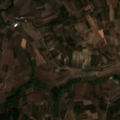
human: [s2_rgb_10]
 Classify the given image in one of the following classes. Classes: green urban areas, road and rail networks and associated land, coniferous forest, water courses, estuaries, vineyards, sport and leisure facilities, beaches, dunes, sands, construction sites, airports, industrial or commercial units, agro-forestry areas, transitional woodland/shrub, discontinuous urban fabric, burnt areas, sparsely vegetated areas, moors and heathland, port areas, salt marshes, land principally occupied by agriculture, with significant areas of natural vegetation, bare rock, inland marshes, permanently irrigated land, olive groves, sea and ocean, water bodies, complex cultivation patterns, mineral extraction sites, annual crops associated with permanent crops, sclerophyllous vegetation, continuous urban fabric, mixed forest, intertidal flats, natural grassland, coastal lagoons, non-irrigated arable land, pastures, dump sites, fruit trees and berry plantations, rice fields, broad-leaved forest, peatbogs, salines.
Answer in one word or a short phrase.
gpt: complex cultivation patterns, land principally occupied by agriculture, with significant areas of natural vegetation